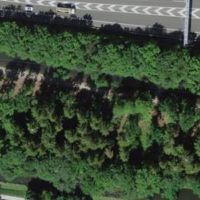
EUNIS habitat code: 57
Species observed at this site:
Cinclus cinclus
Mergus merganser